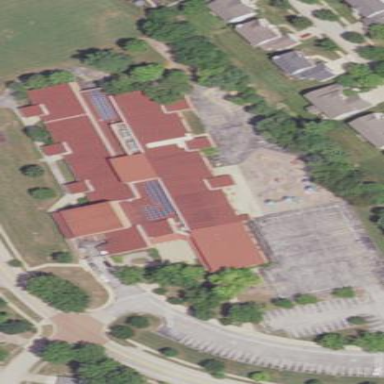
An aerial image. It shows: School.